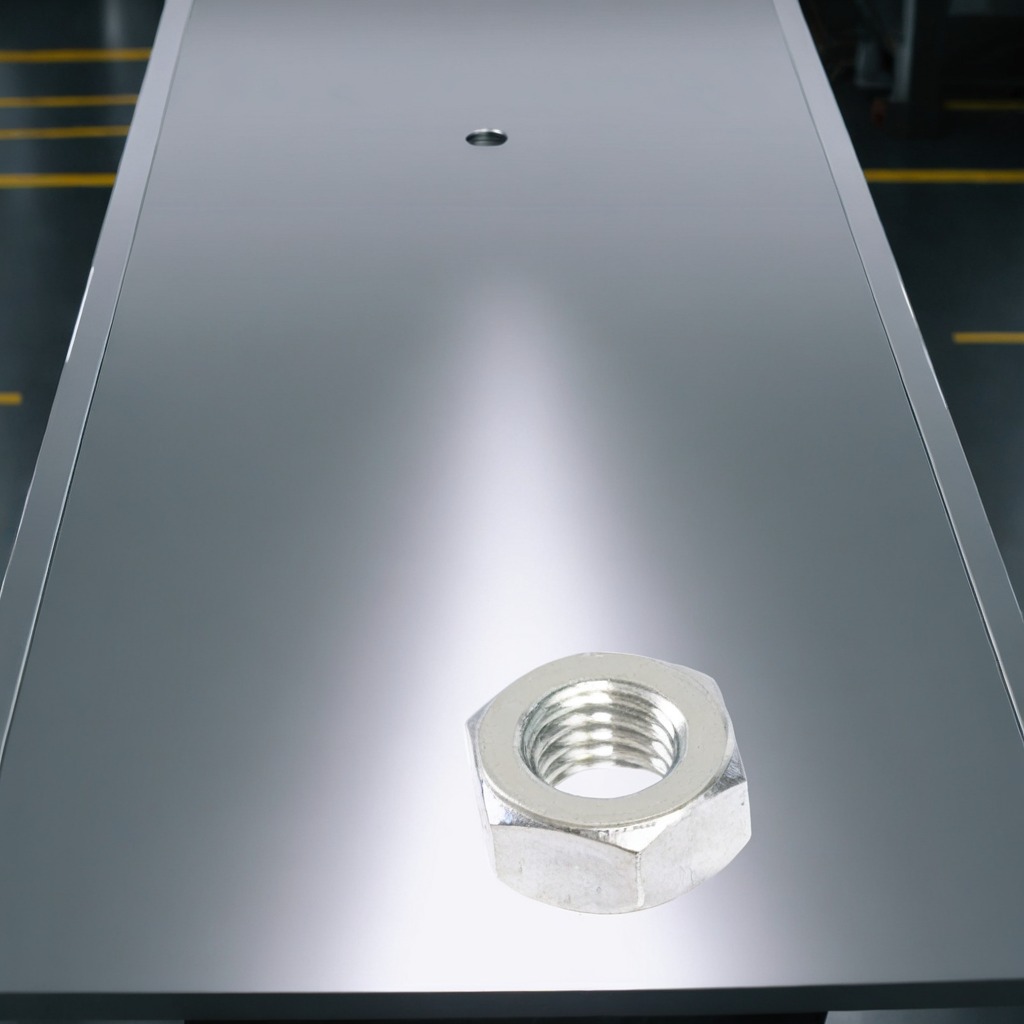
A metal nut is lying on a high-gloss table in a ship maintenance bay industrial lighting.